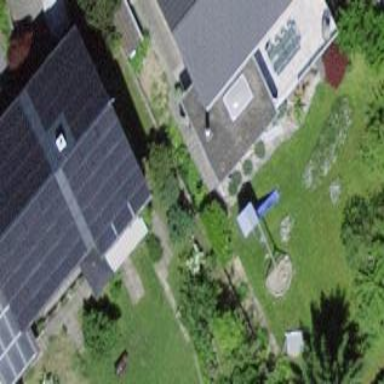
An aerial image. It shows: Detached building with gabled roof.